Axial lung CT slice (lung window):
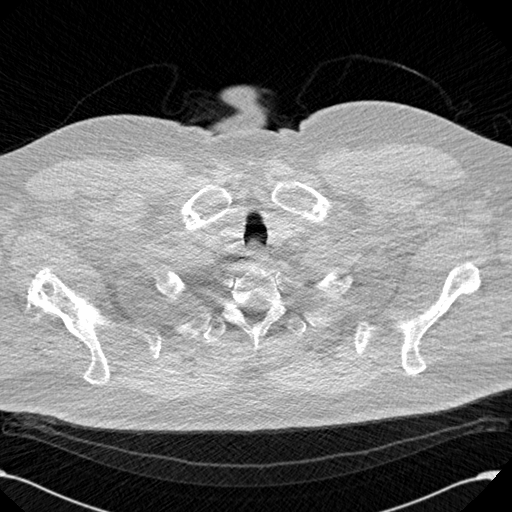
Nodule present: no